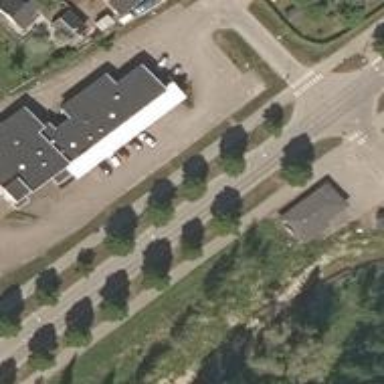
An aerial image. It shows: Retail building.